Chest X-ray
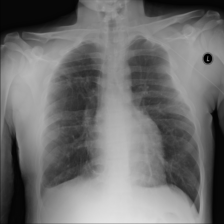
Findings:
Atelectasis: negative
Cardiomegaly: negative
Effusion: negative
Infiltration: negative
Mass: negative
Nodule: negative
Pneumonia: negative
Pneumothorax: negative
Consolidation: negative
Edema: negative
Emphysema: negative
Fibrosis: negative
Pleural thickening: negative
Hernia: negative